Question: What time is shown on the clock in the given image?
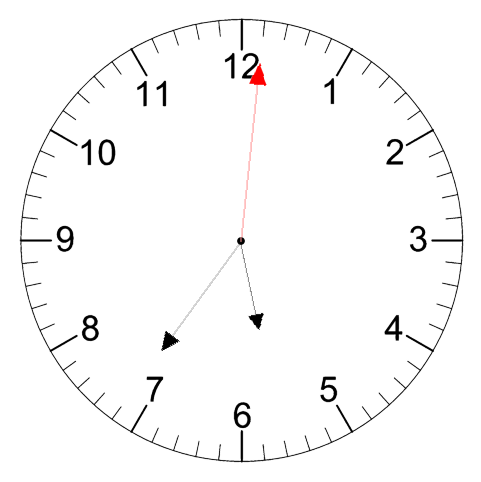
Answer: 05:36:01